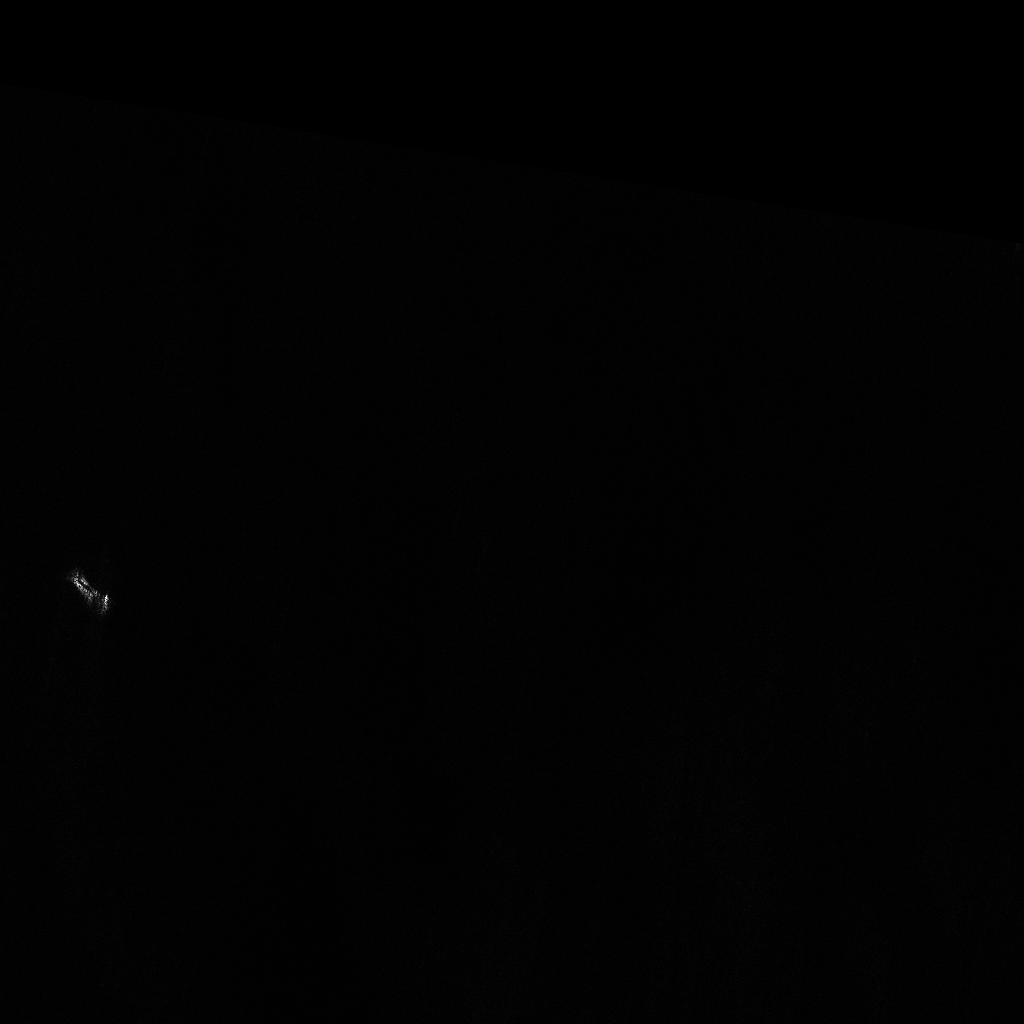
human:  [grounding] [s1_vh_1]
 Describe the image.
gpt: In the satellite image, there is  <ref>1 large container </ref> <box>[[5, 56, 12, 59, 40]]</box> located at left.